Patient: sex M, age 65
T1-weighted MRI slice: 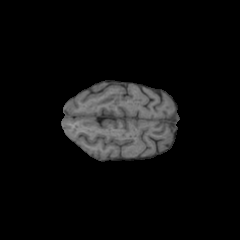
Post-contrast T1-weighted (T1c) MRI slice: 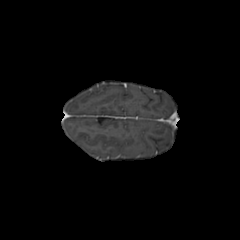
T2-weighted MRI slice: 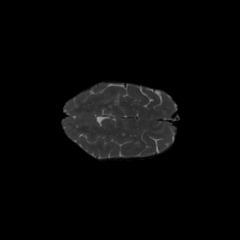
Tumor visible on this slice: no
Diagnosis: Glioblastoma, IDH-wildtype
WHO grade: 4